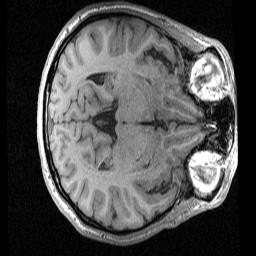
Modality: T1w
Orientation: axial
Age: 50
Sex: male